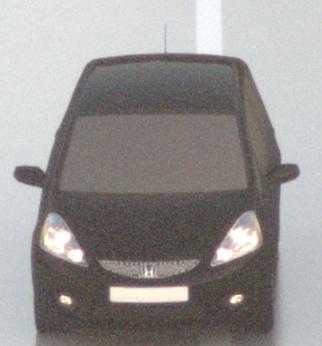
Make: Honda
Model: Jazz 1.2
Detailed model: Jazz (III) (11/08 - 04/11)
Model produced from: 2008/11
Model produced until: 2010/10
Doors: 5
Color: black
Road condition: wet road
Daytime: sunrise or sunset
Contrast: low contrast